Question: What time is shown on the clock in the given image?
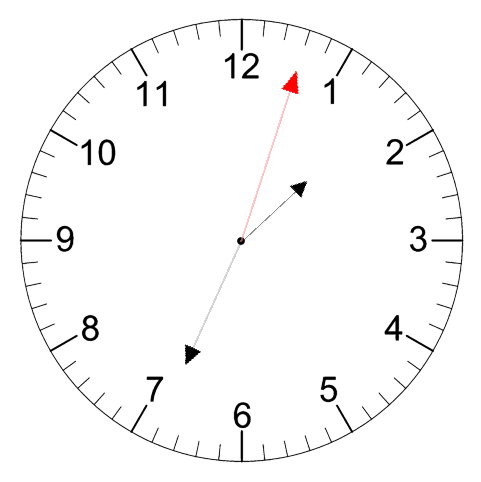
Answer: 01:34:03